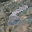
Label: 5